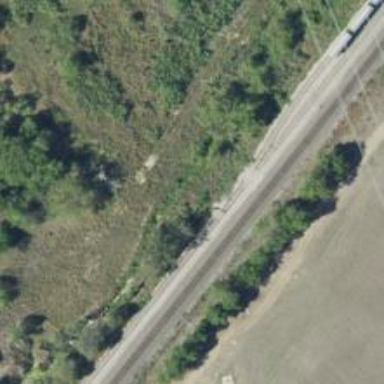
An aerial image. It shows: Railway siding for service.